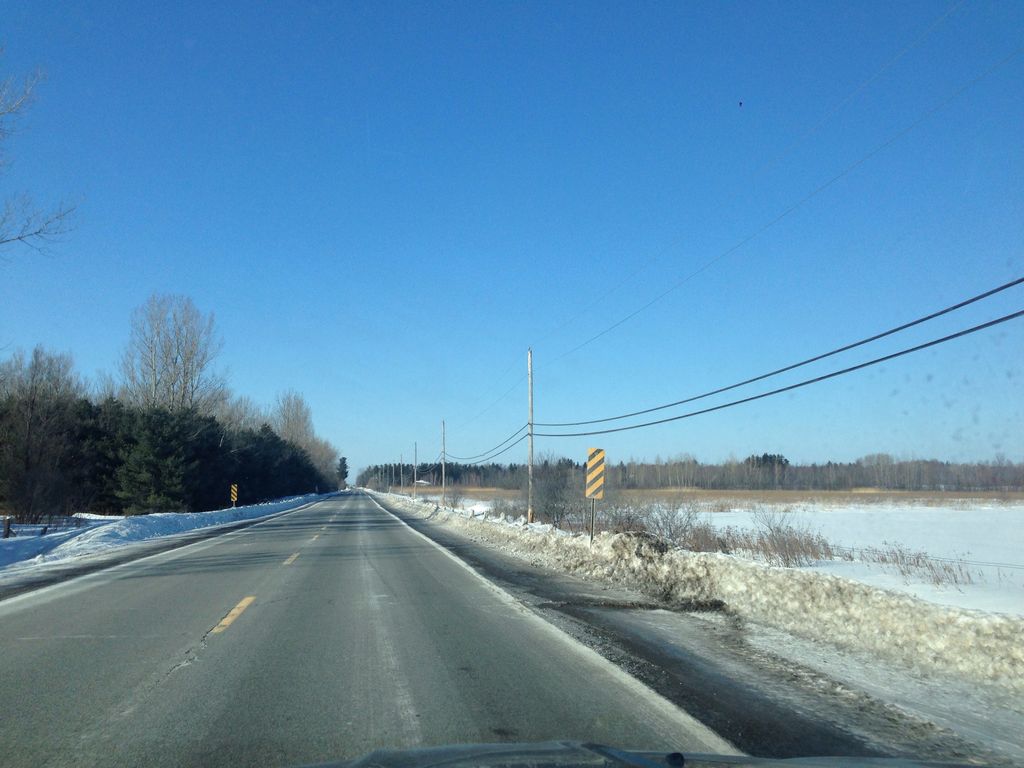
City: ottawa-gatineau